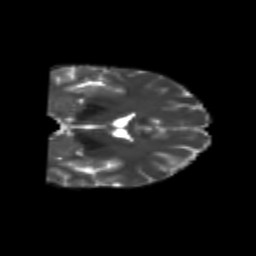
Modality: T2w
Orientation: coronal
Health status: healthy
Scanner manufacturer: philips
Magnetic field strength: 3 T
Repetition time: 6.964 s
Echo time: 0.092 s